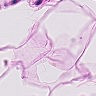
Metastatic tissue present: no